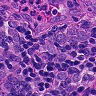
Metastatic tissue present: yes